Question: I am trying to set the background of an absolute layout that is inside a ViewFlipper. What i get is shown on this image. The blue part does not fill the entire screen, it has a white part on the right side and on the bottom. I made this white part yellow so it is more visible.

When I use the same code to a layout that is not inside a ViewFlipper it works fine.
The XML code:
'''
<ViewFlipper xmlns:android="http://schemas.android.com/apk/res/android"
android:id="@+id/view_flipper_id"
android:layout_width="fill_parent"
android:layout_height="fill_parent"
android:layout_margin="6dip" >
<AbsoluteLayout
android:id="@+id/main_layout_id"
android:layout_width="fill_parent"
android:layout_height="fill_parent" >
</AbsoluteLayout>
<AbsoluteLayout
android:id="@+id/secondary_layout_id"
android:layout_width="fill_parent"
android:layout_height="fill_parent" >
</AbsoluteLayout>
</ViewFlipper>
'''
Where I change the background color:
'''
@Override
protected void onCreate(Bundle savedInstanceState) {
super.onCreate(savedInstanceState);
setContentView(R.layout.activity_main);
ViewFlipper viewFlipper= (ViewFlipper)findViewById(R.id.view_flipper_id);
AbsoluteLayout mainLayout=(AbsoluteLayout)viewFlipper.getChildAt(0);
mainLayout.setBackgroundColor(Color.rgb(0, 0, 255));
}
'''
thaks for any help in advance
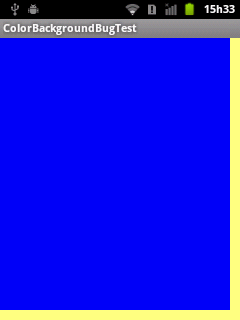
Answer: You set the margin for the 'ViewFlipper' to 6dp, which means that the inner layouts will leave 6 pixels to the parent View. This means that setting the background for the inner layouts will not affect those 6 pixels.
Simply remove this line:
'''
android:layout_margin="6dip"
'''